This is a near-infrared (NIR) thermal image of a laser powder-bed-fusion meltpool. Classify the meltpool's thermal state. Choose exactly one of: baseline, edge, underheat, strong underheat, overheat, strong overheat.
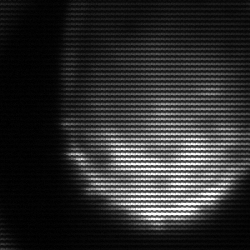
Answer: edge